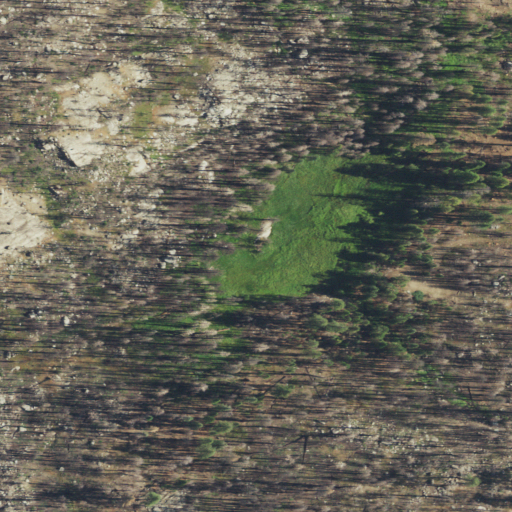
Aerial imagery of plain(s) in California named Montgomery Meadow containing grassland, herbaceous wetlands, shrub, and evergreen forest